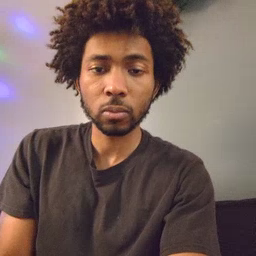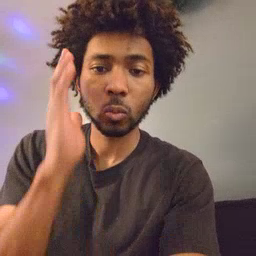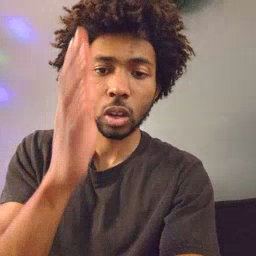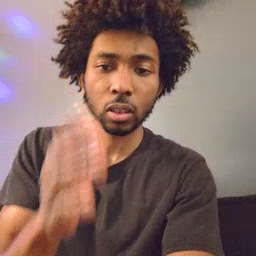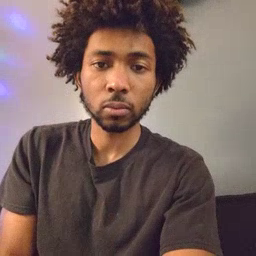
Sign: will